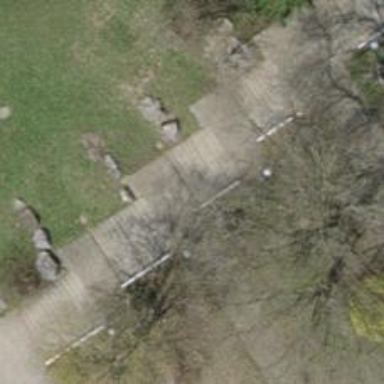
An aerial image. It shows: Road with steps.